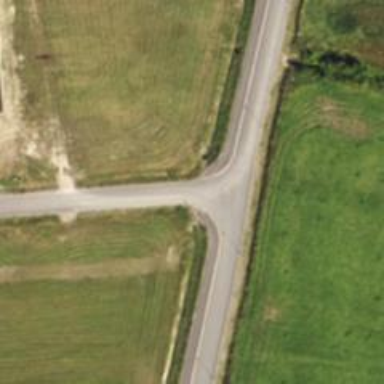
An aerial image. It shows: Road with "give way" sign.